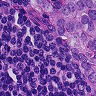
Metastatic tissue present: yes